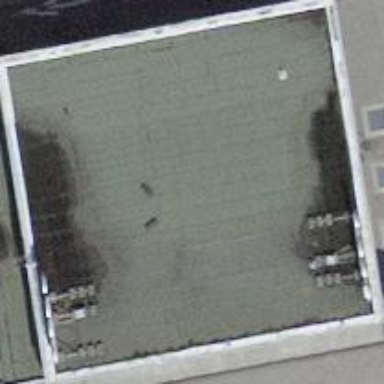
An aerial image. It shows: View of roof of building.